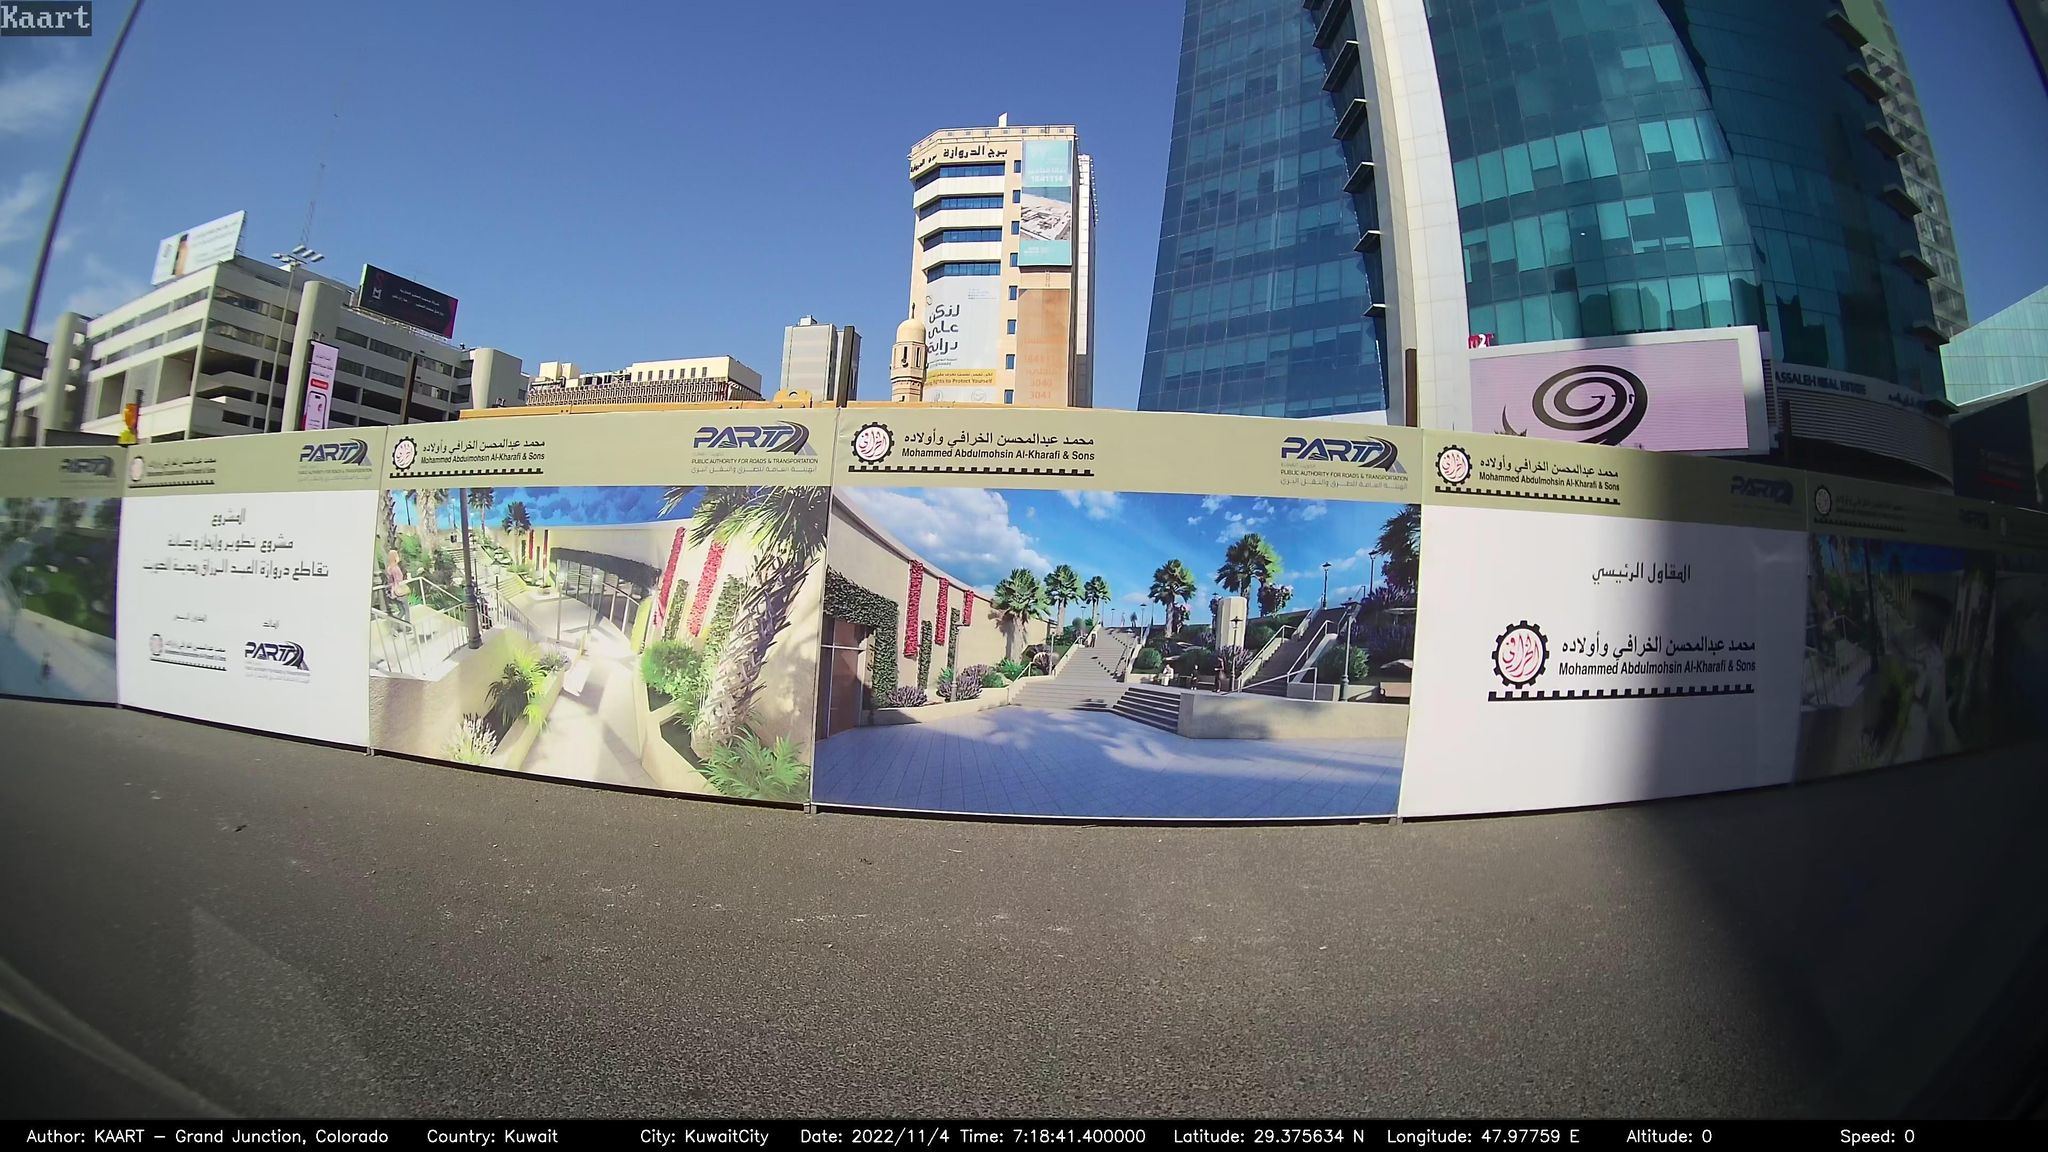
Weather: clear
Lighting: day
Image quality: good
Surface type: driving surface
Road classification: primary, primary_link
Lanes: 2
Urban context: urban centre
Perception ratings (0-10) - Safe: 2.98, Lively: 4.14, Beautiful: 4.47, Boring: 7.13, Depressing: 5.04, Wealthy: 7.47